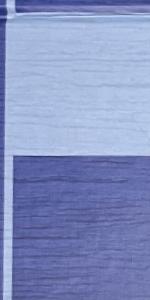
Label: Empty